Field crop: maize
Growth stage: 1
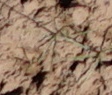
Species: lolium